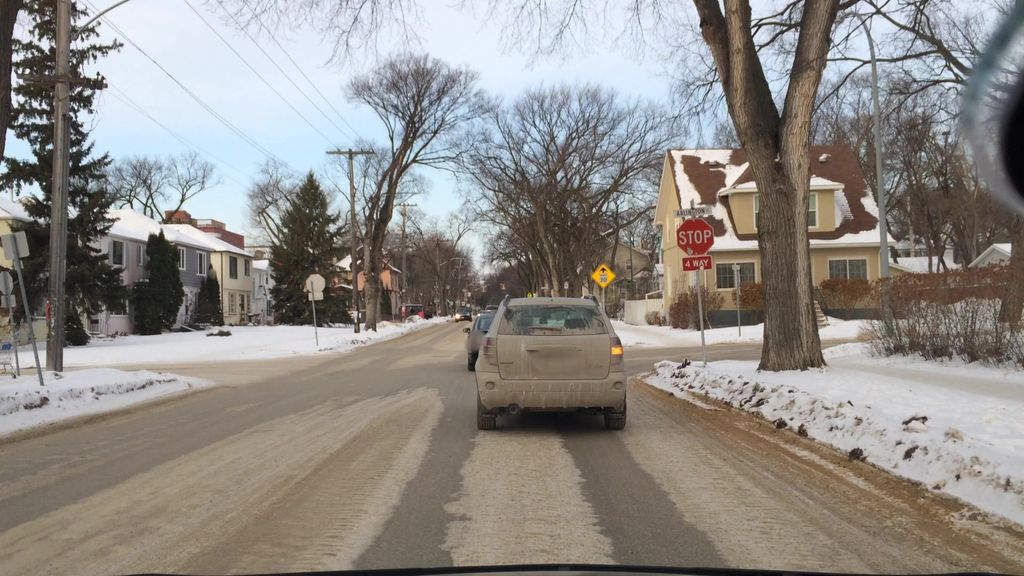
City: winnipeg